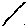
Label: line